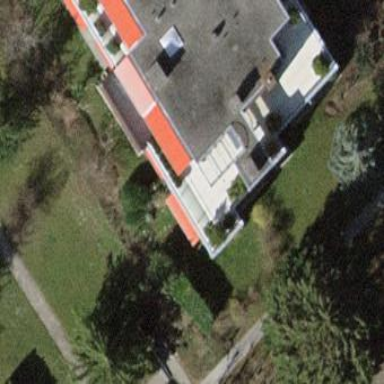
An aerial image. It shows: View of roof of building.